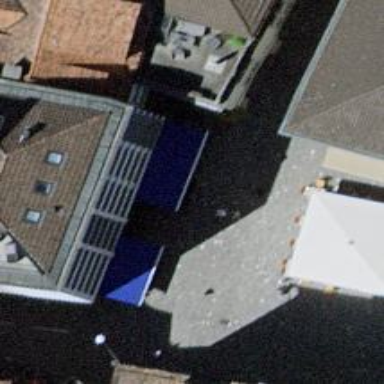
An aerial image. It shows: Café.